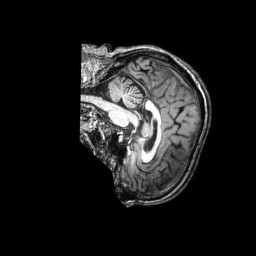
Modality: T1w
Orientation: sagittal
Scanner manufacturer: philips
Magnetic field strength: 3 T
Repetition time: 0.009875 s
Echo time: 0.004592 s